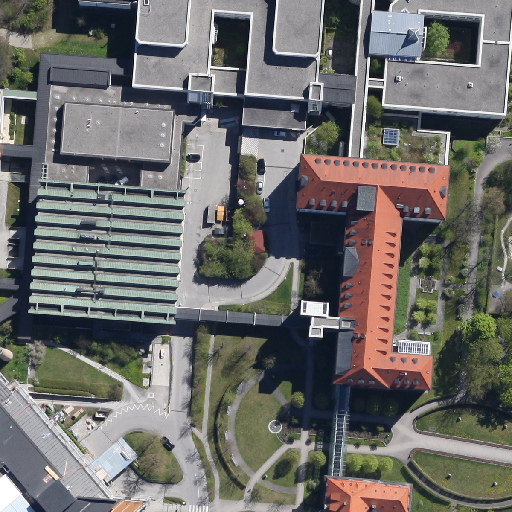
Referring expression: tree surrounded by building